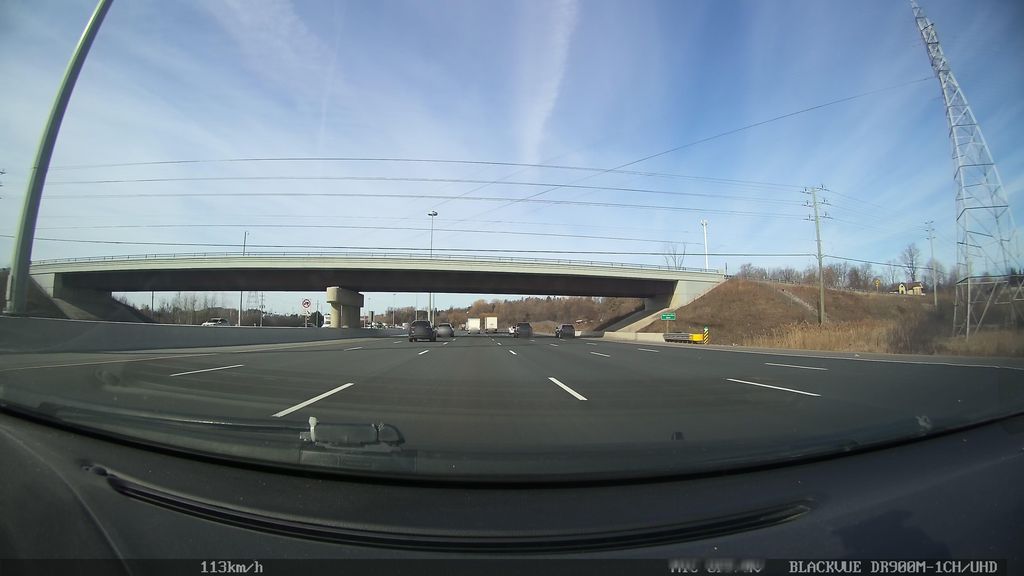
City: kitchener-waterloo